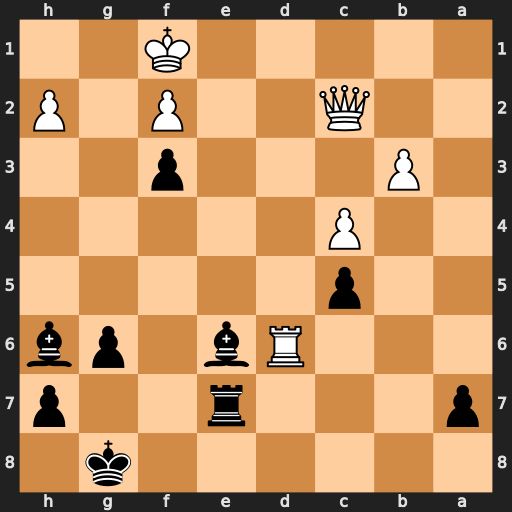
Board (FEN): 6k1/p3r2p/3Rb1pb/2p5/2P5/1P3p2/2Q2P1P/5K2
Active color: b
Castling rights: -
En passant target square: -
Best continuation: Bh3+ Kg1 Re1#